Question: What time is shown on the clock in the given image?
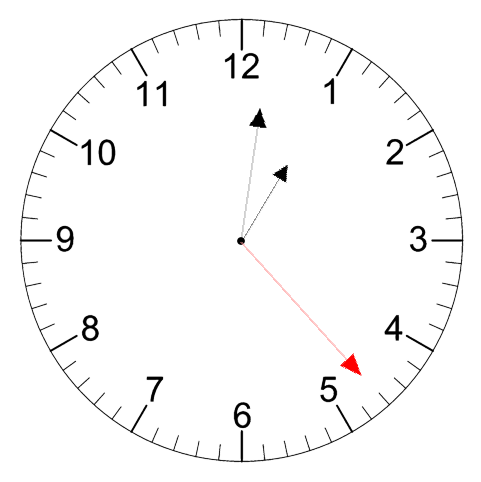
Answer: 01:01:23